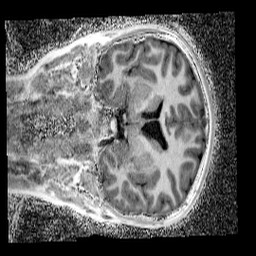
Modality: UNIT1_denoised
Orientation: coronal
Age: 11
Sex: male
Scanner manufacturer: siemens
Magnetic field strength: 3 T
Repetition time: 4 s
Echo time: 0.00299 s